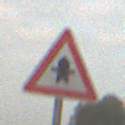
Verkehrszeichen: Vorfahrt
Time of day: MorningAfternoon
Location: Outdoor (Suburban)
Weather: Overcast
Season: NotSpecified
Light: Natural